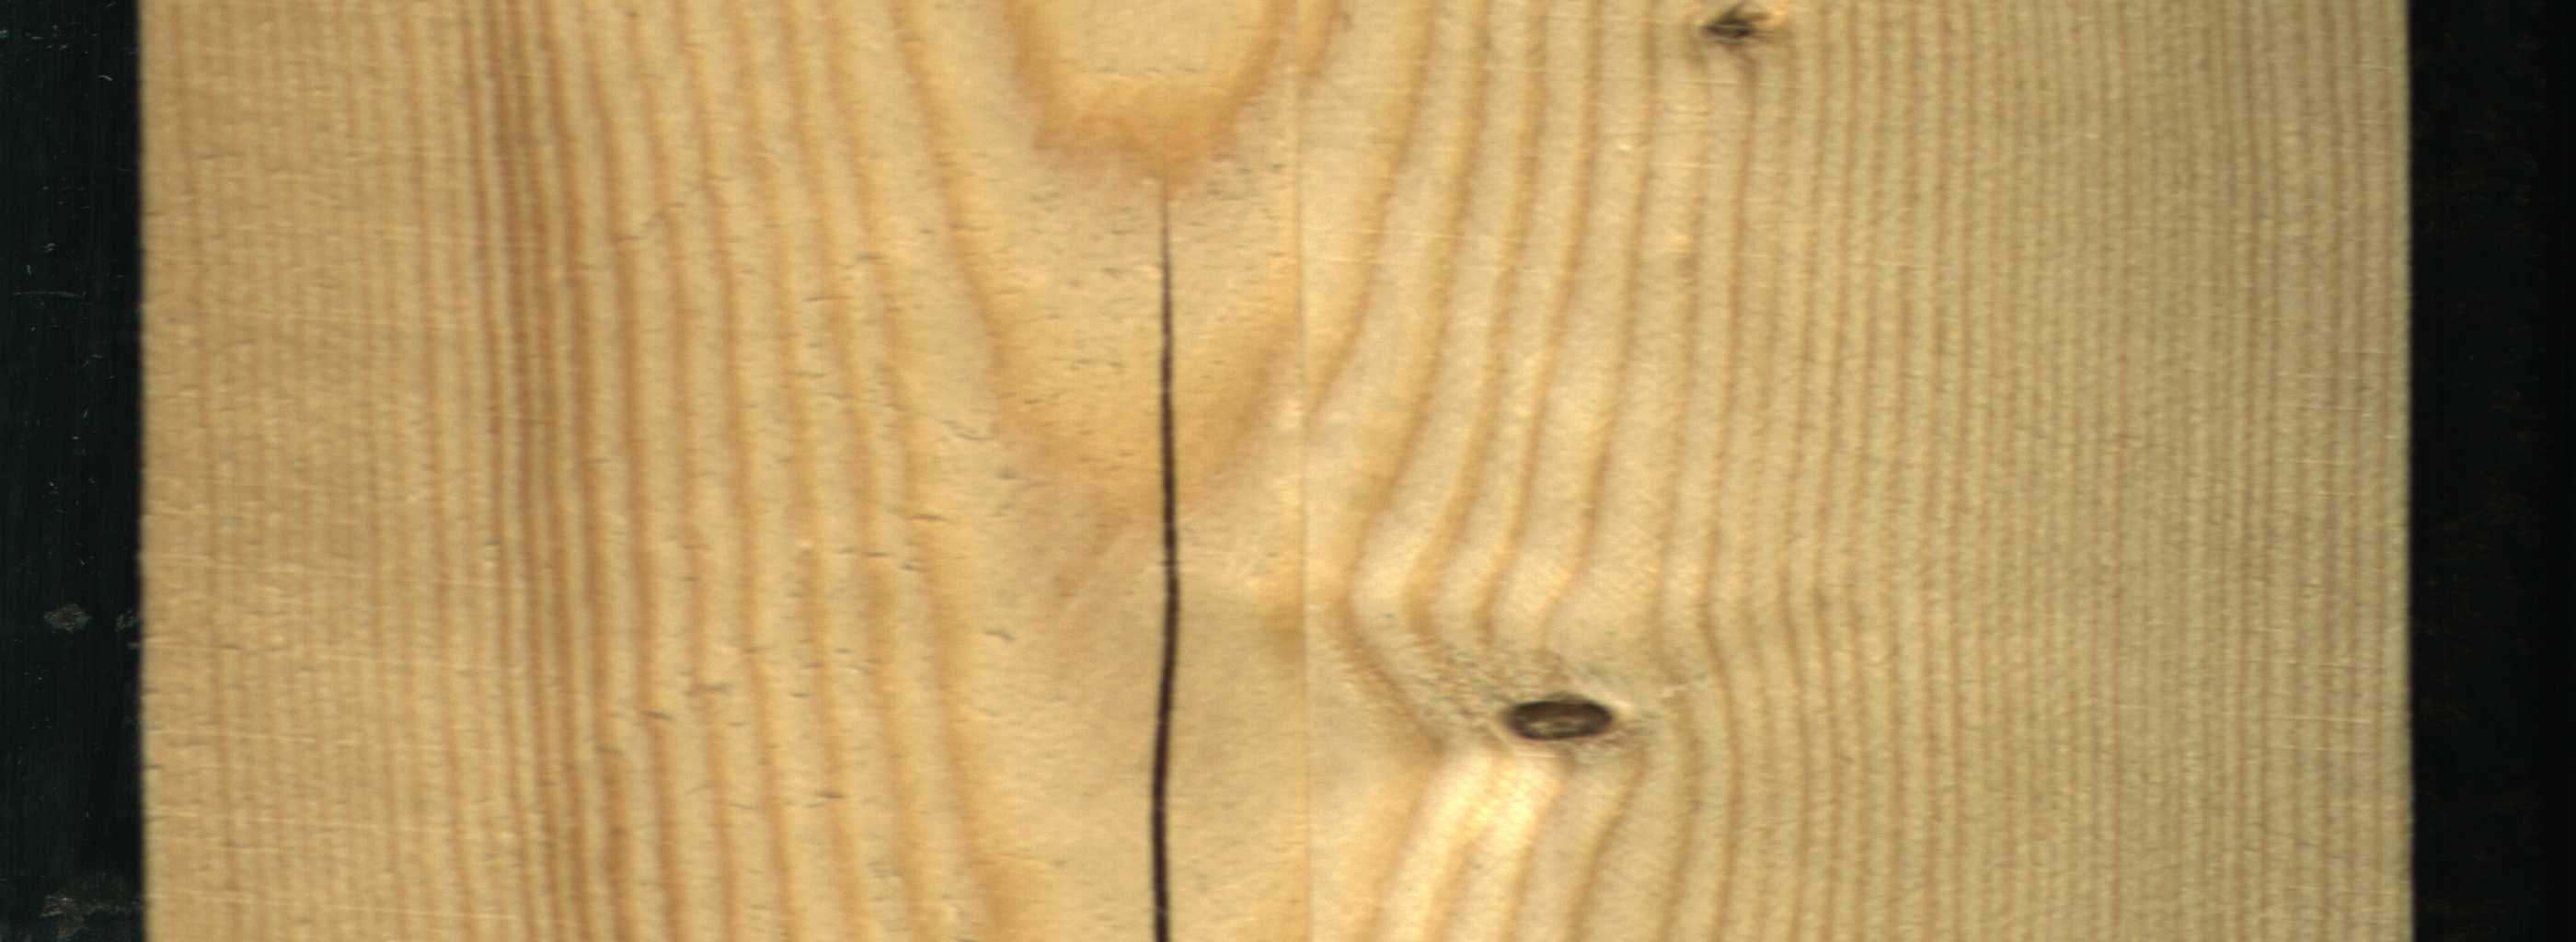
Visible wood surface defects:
Crack
Dead_Knot
Live_Knot